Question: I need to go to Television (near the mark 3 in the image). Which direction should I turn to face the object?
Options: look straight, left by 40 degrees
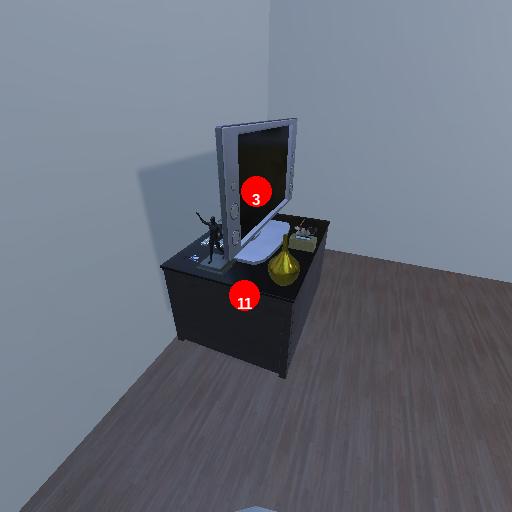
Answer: look straight